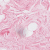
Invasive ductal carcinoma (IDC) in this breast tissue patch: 0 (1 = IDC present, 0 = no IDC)